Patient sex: M
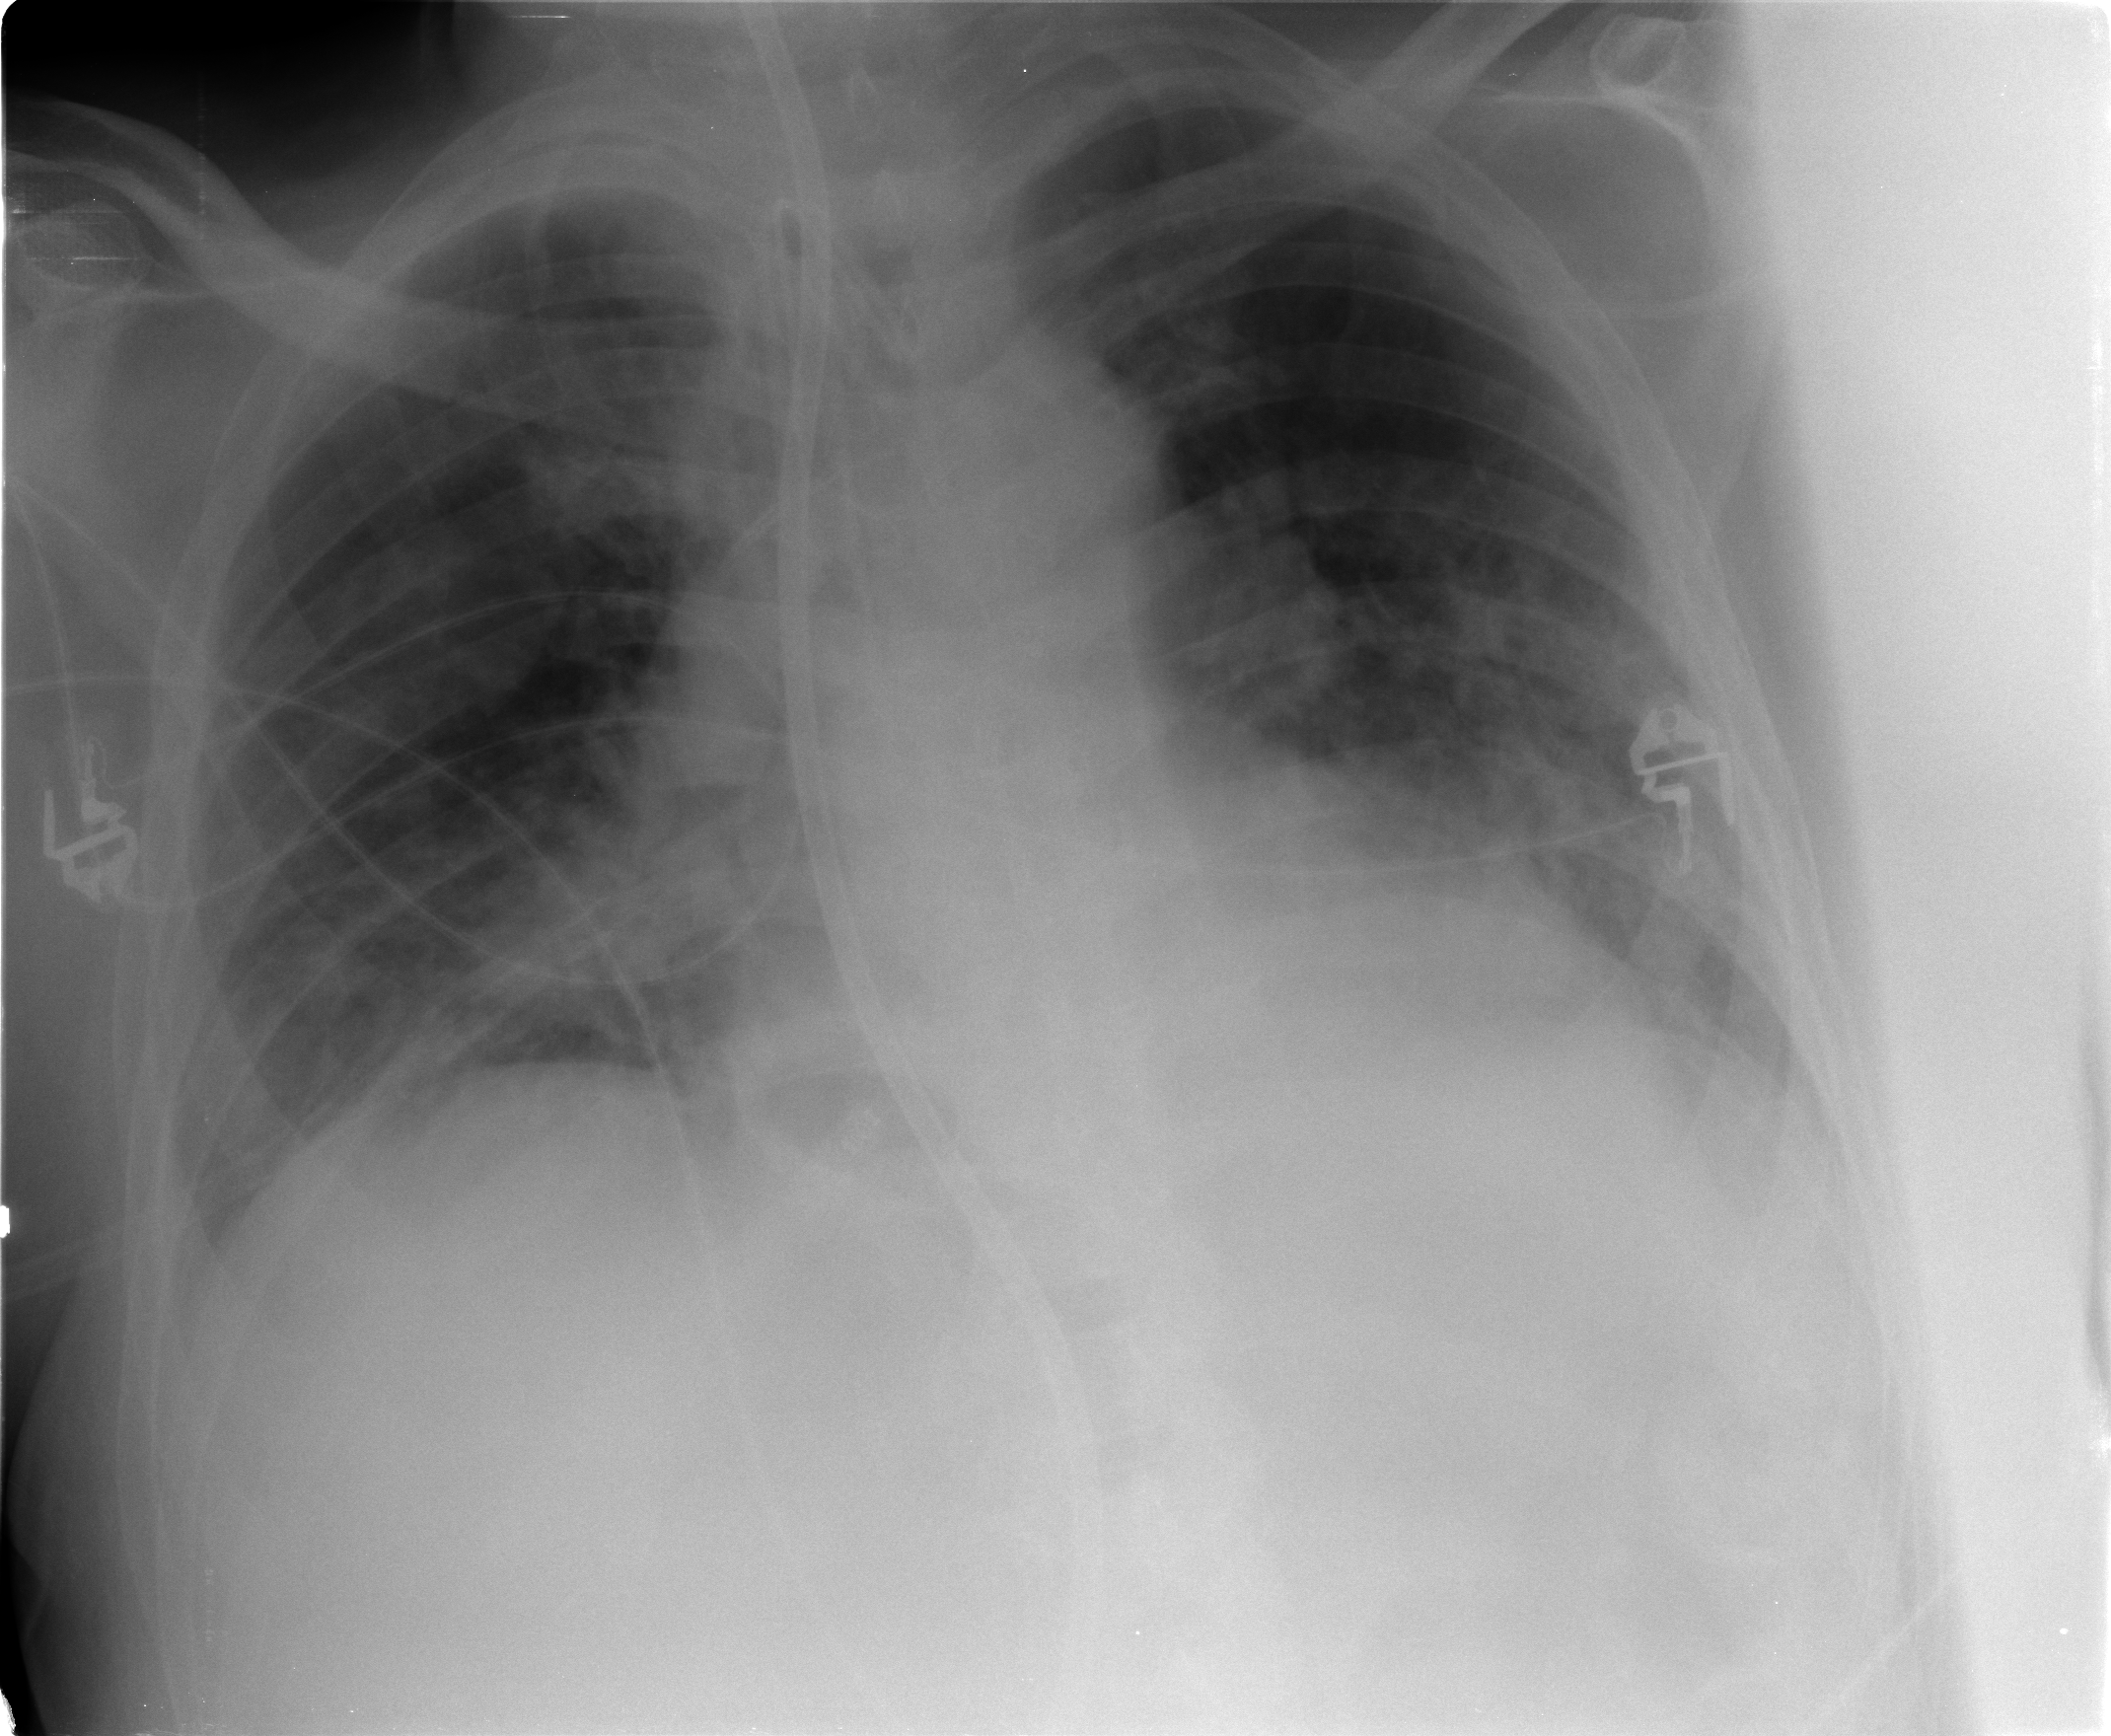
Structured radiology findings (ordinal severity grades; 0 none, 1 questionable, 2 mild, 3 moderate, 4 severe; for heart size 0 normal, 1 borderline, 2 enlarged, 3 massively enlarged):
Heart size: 2
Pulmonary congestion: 2
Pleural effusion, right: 2
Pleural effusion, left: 2
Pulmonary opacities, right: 2
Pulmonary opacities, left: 2
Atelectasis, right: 2
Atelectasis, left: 2